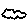
Label: cloud